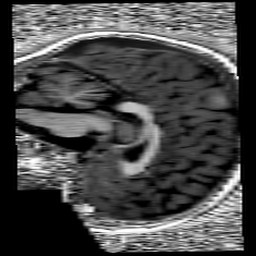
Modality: UNIT1
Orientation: sagittal
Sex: female
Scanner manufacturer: siemens
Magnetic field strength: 3 T
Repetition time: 5 s
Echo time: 0.00355 s